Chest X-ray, AP view. Patient: 11 years old, sex M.
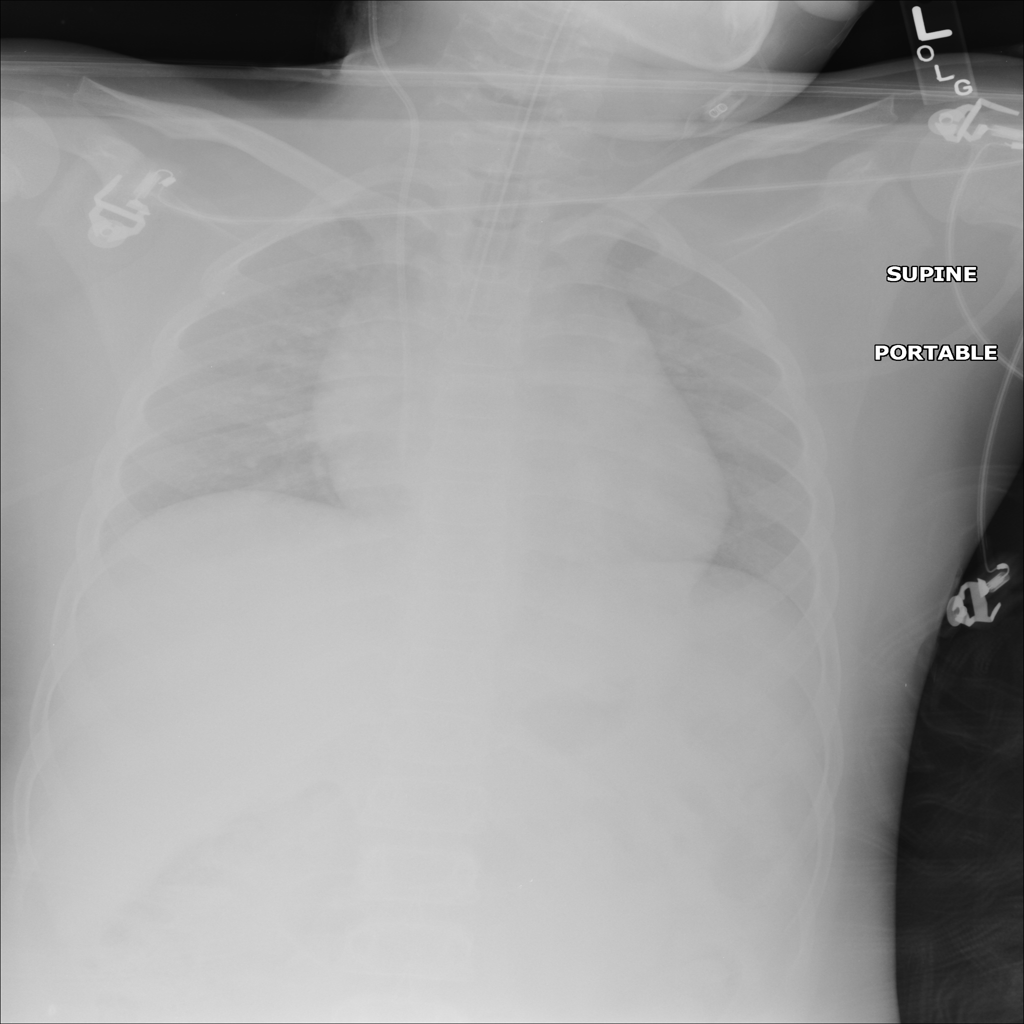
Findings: No Finding